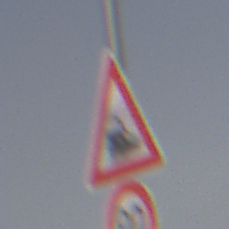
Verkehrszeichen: Bahnuebergang
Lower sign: Geschwindigkeit90
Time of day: MorningAfternoon
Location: Outdoor (Nature)
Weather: PartlyCloudy
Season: NotSpecified
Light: Natural